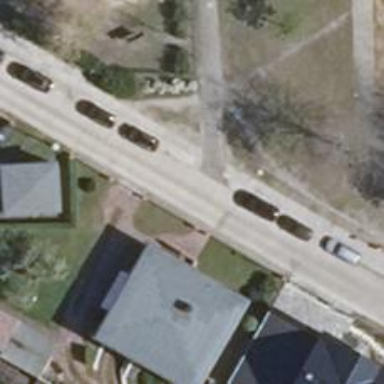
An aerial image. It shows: Residential road with concrete surface.